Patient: sex M, age 57
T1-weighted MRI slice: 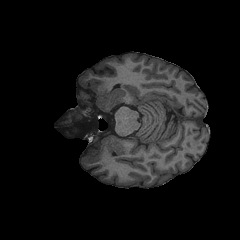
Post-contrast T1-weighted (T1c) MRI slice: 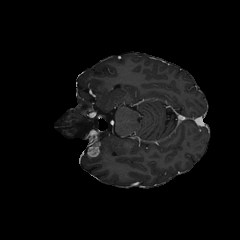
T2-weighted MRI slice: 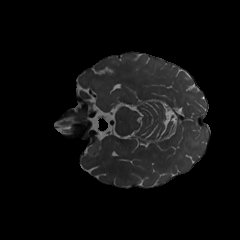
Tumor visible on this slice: yes
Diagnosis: Glioblastoma, IDH-wildtype
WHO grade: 4